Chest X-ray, PA view. Patient: 61 years old, sex F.
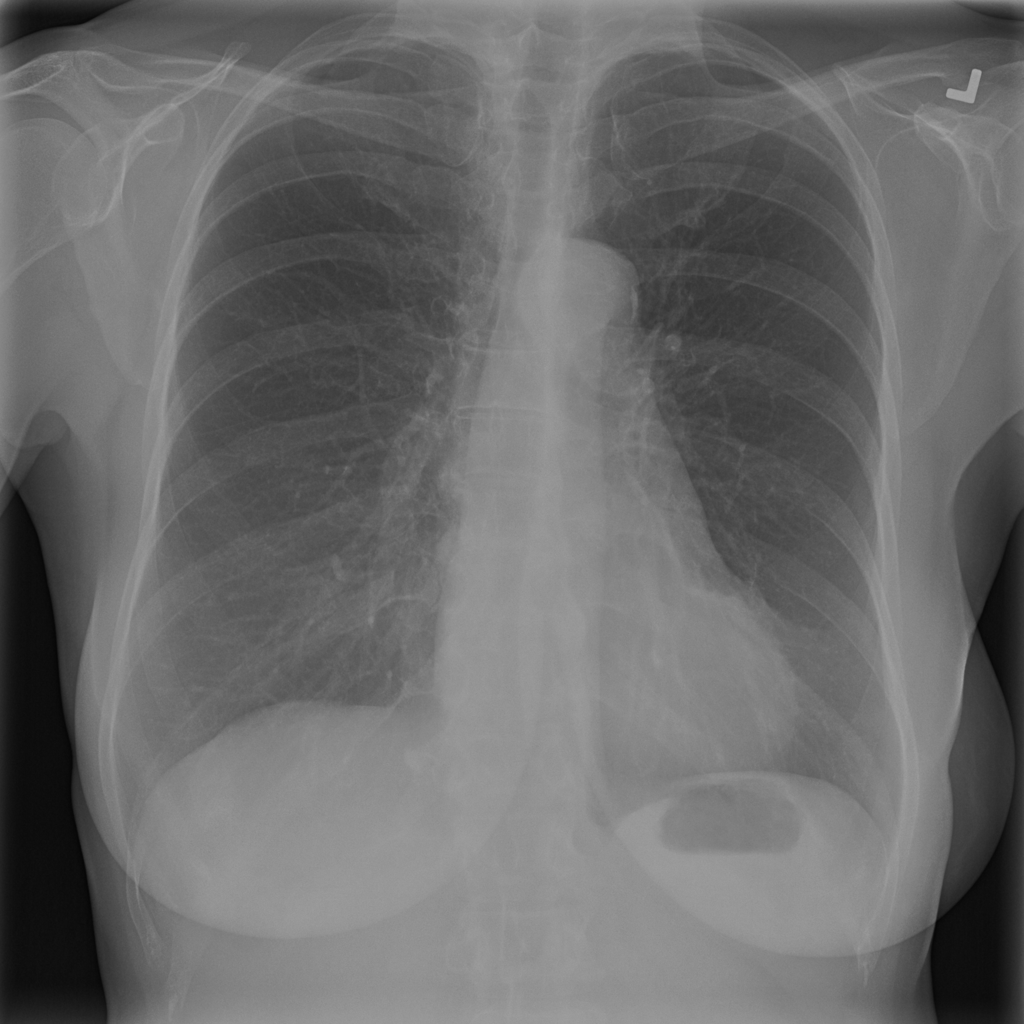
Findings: No Finding